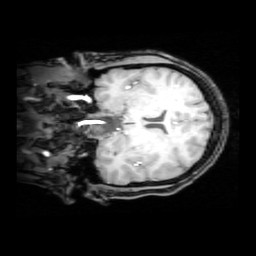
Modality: T1w
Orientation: coronal
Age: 23
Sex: female
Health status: healthy
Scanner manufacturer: philips
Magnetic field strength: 3 T
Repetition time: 0.012 s
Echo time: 0.0037 s